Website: ulta-beauty
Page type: billing-address
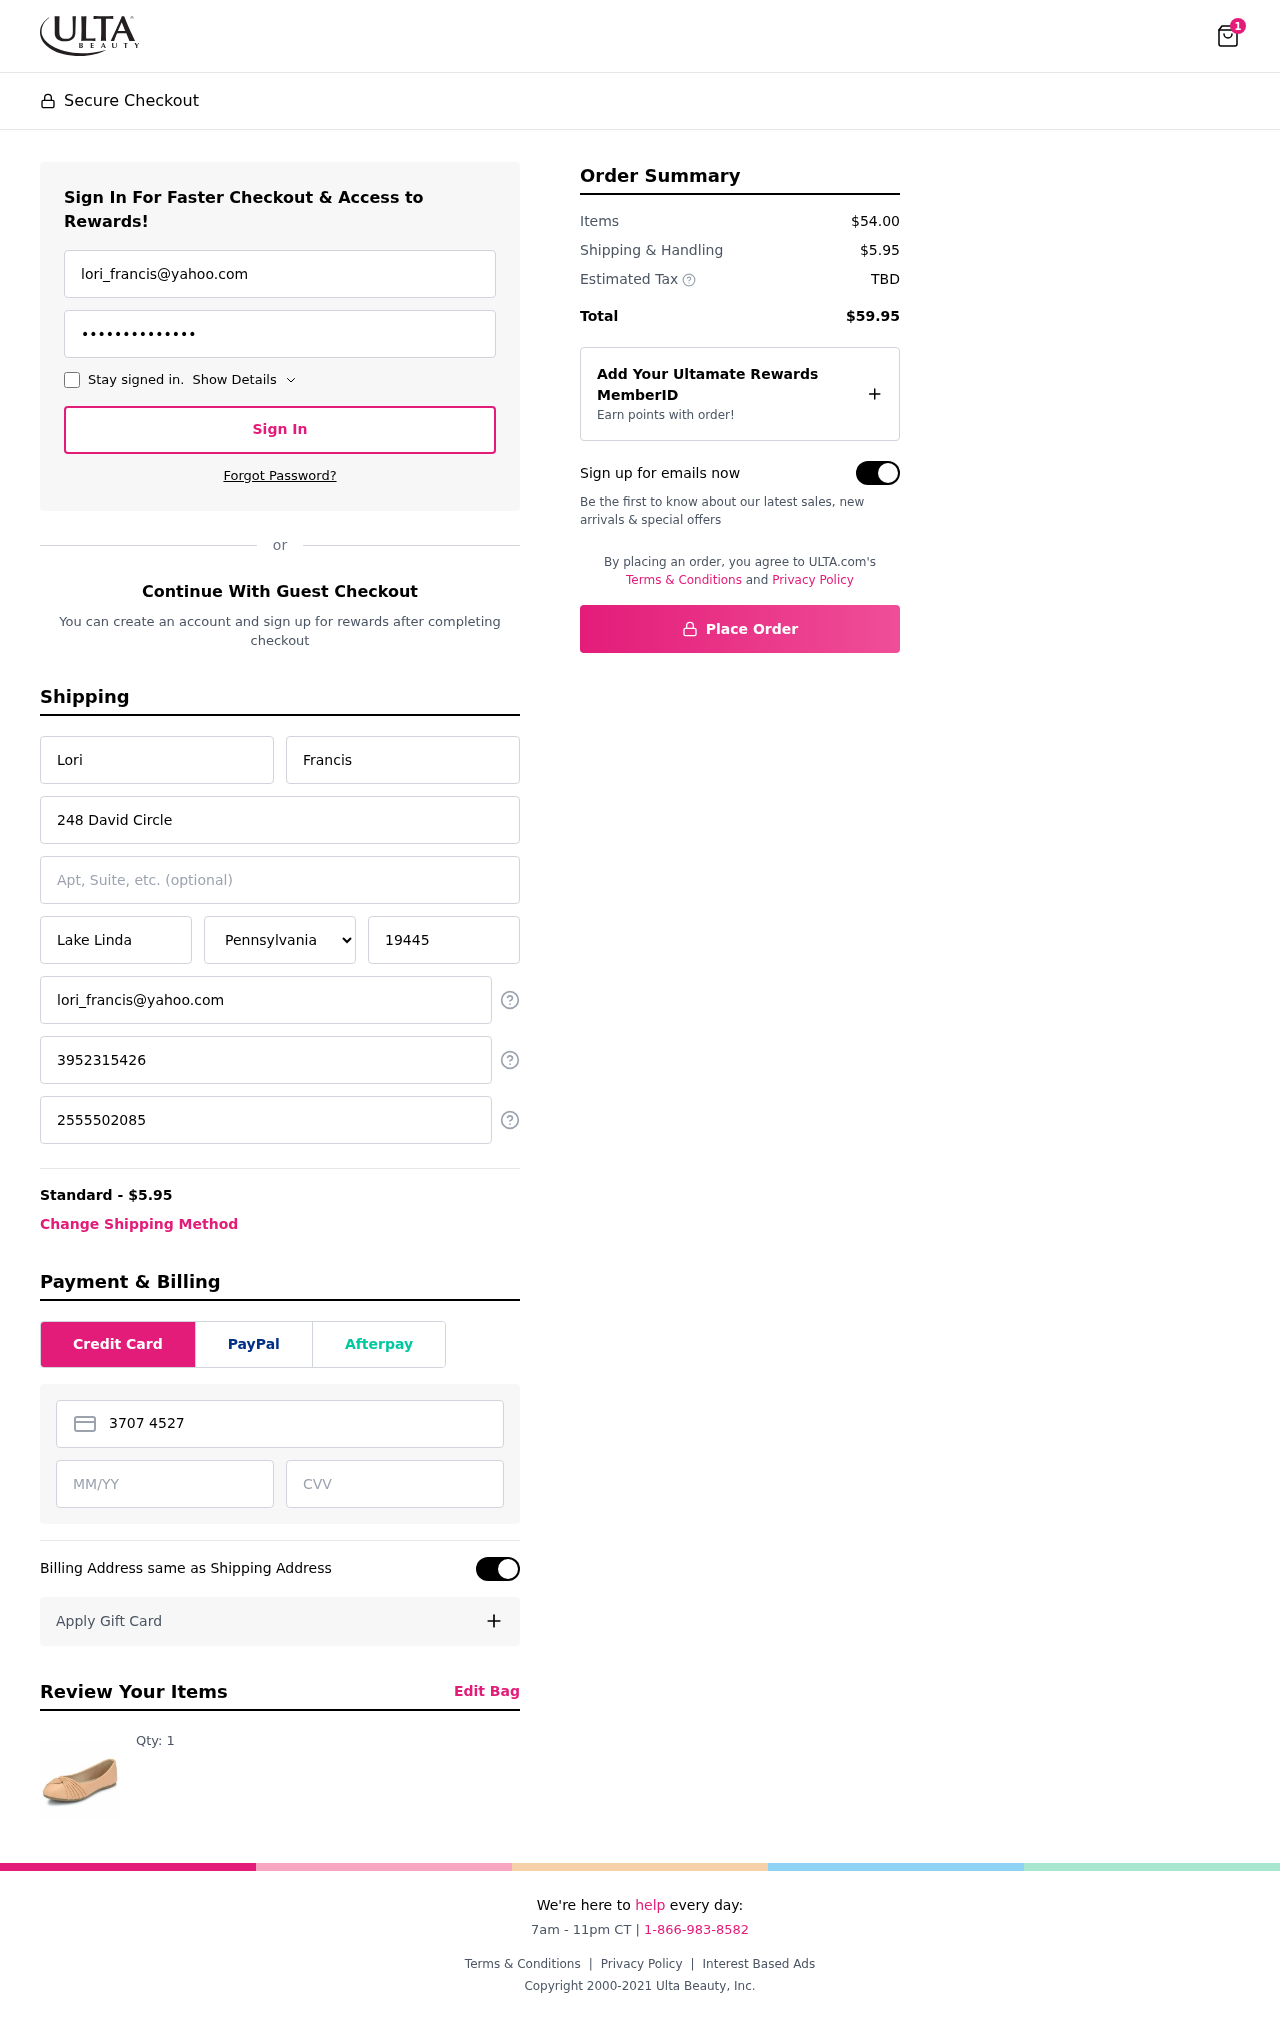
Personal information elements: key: PII_STATE
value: Pennsylvania
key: PII_EMAIL
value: lori_francis@yahoo.com
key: PII_FIRSTNAME
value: Lori
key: PII_LASTNAME
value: Francis
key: PII_STREET
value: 248 David Circle
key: PII_CITY
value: Lake Linda
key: PII_POSTCODE
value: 19445
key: PII_PHONE
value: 3952315426
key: PII_ALT_PHONE
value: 2555502085
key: PII_CARD_NUMBER
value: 3707 4527 5864 553
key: PII_CARD_EXPIRY
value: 11/29
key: PII_CARD_CVV
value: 0395
Product elements: key: PRODUCT1_QUANTITY
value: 1
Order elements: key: ORDER_NUM_ITEMS
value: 1
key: ORDER_SHIPPING_COST
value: $5.95
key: ORDER_SUBTOTAL
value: $54.00
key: ORDER_TOTAL
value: $59.95